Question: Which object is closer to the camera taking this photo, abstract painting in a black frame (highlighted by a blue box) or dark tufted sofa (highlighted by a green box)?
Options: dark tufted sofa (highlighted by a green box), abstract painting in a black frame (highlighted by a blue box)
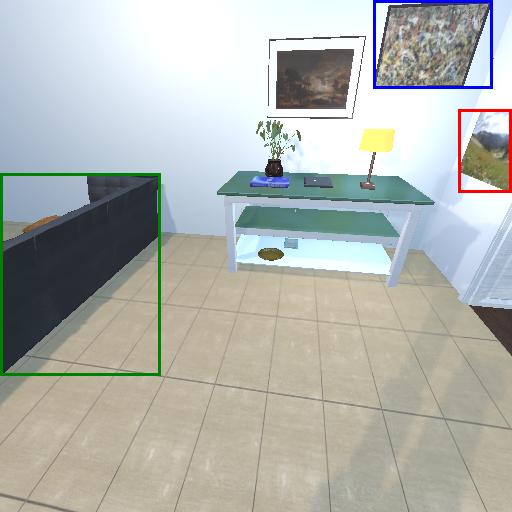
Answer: dark tufted sofa (highlighted by a green box)